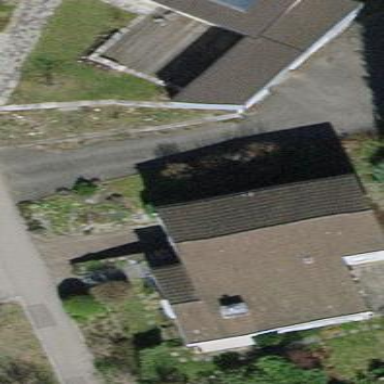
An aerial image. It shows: Detached building with gabled tile roof.